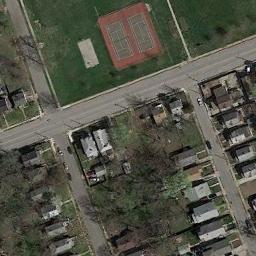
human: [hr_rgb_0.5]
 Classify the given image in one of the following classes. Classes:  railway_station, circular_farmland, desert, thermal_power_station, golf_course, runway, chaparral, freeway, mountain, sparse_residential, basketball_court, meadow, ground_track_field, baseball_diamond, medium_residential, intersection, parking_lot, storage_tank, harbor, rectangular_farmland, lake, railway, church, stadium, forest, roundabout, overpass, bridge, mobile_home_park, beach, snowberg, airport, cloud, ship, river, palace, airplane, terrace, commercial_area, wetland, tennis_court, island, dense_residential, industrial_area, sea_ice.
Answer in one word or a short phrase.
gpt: tennis_court